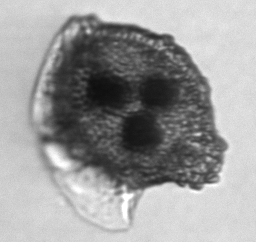
Label: Dinophysis_norvegica